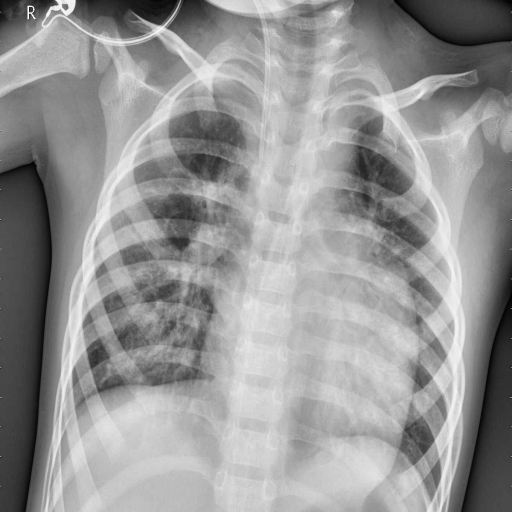
Finding: PNEUMONIA